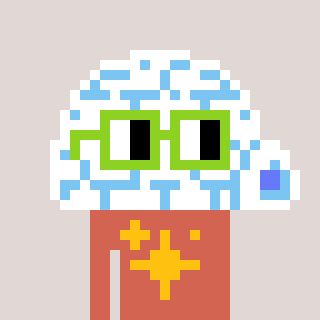
a pixel art character with square light green glasses, a igloo-shaped head and a peachy-colored body on a warm background